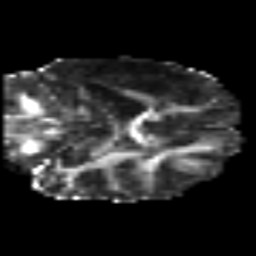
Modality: FA
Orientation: coronal
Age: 44
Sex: female
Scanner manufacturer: siemens
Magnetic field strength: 3 T
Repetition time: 6.1 s
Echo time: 0.101 s